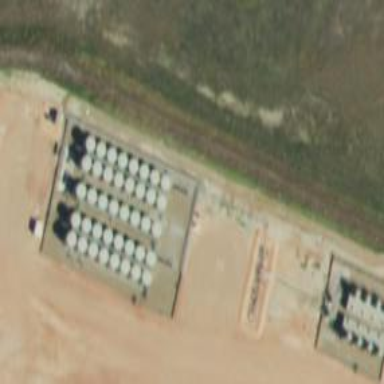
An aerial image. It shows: Storage tank that is man-made.